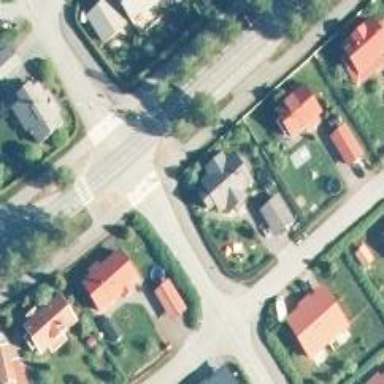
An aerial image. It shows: Road with "give way" sign.